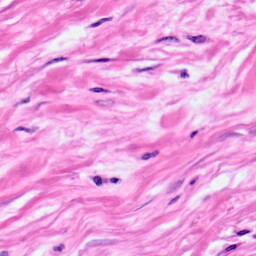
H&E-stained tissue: Pancreatic